Question: I have a problem with an equal statement in Javascript. Look at this screenshot:

I am trying to check whether index is the same as "Delete", but it is never true. It also is not true if I try 'index === "Delete"' or 'index == "Delete"'.
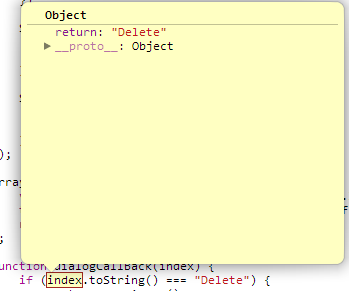
Answer: 'index' is an Object, which does not appear to have a 'toString()' method. Therefore calling 'toString()' in it will most likely result in '[object Object]', which is obviously not what you're after.
Try 'if( index.return === "Delete")' instead.